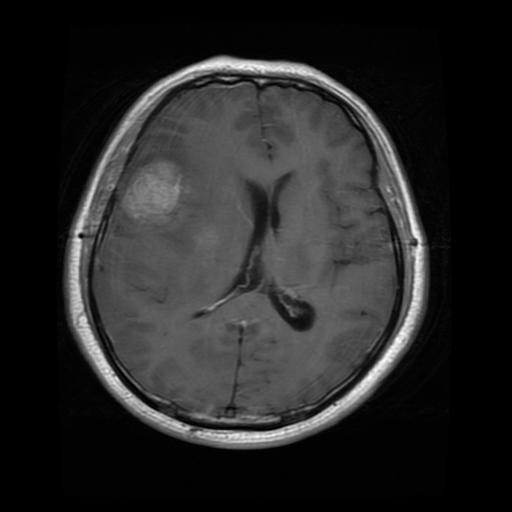
Label: meningioma